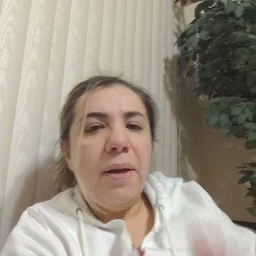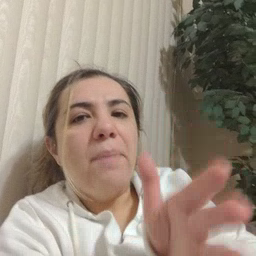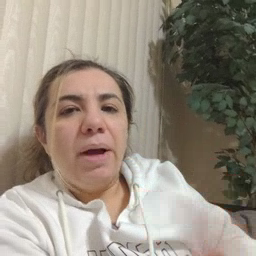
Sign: grandma